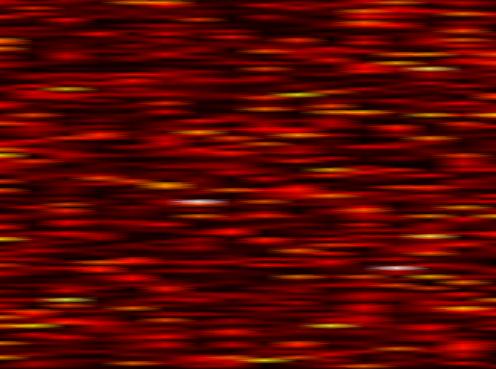
Label: OFDM